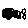
Label: circle